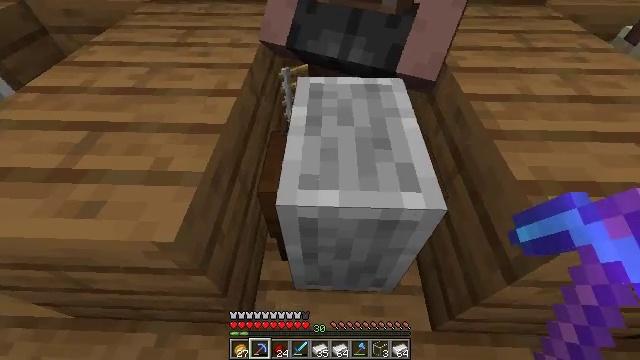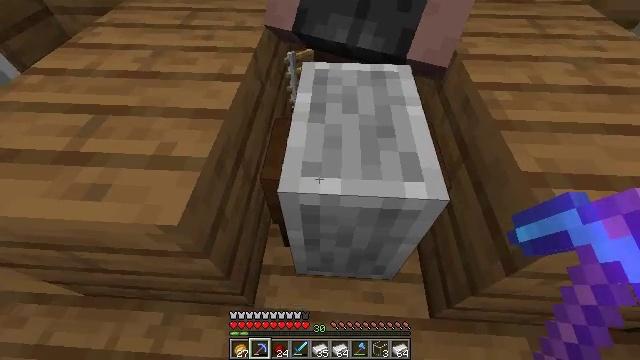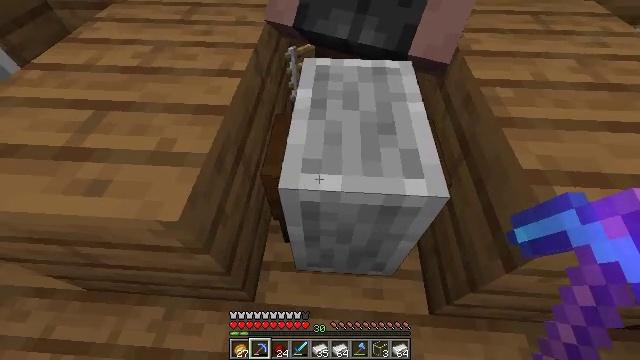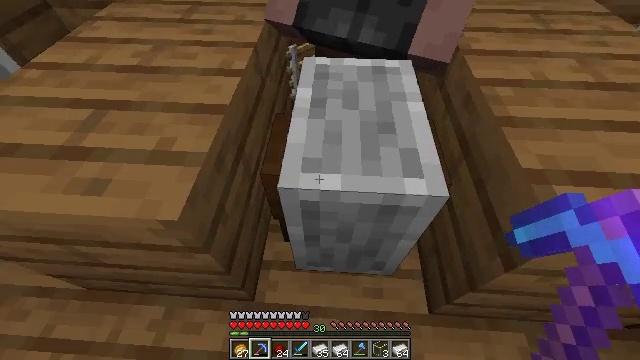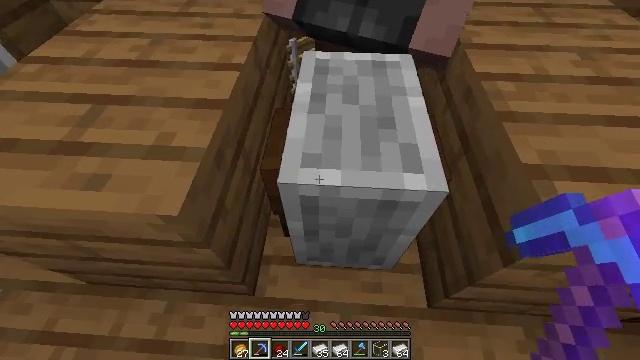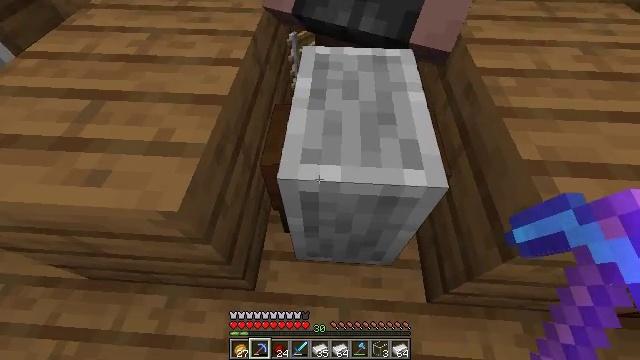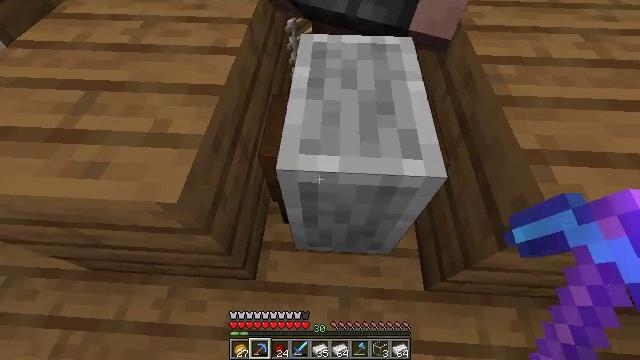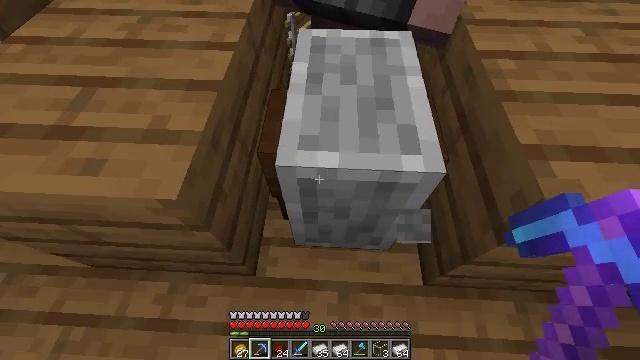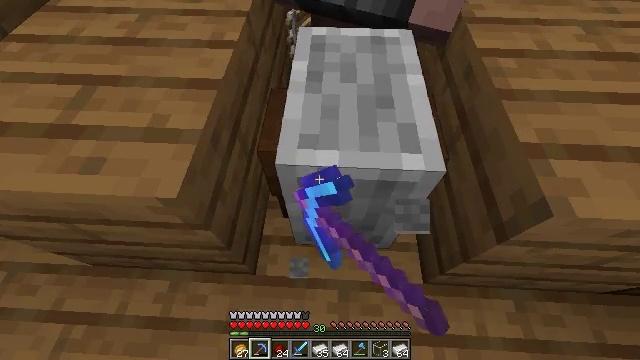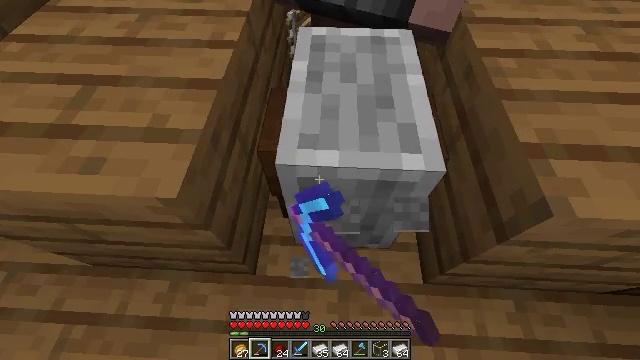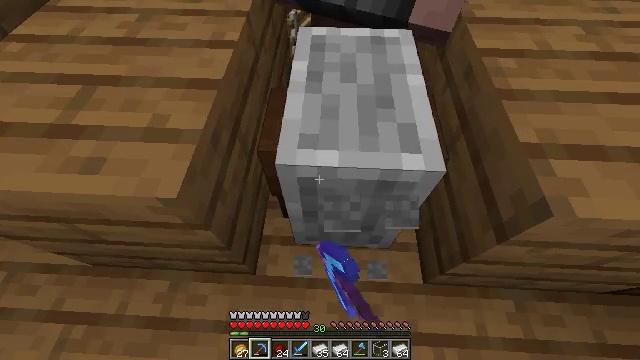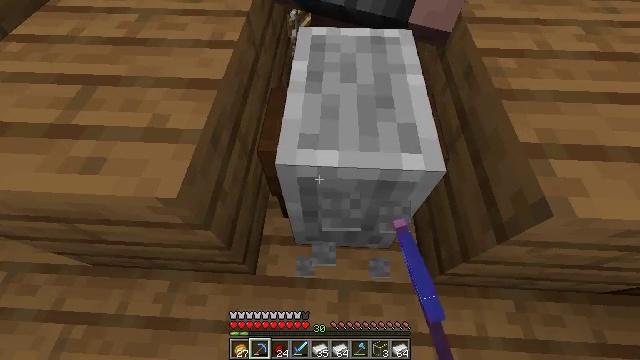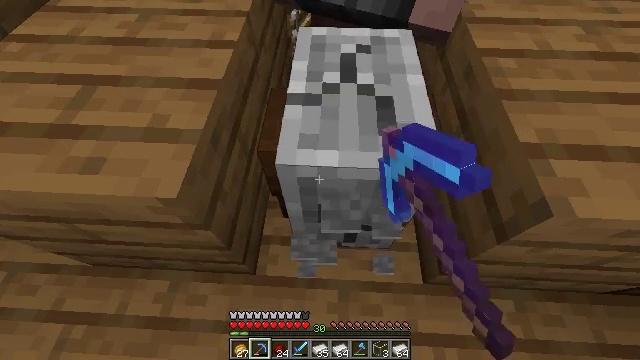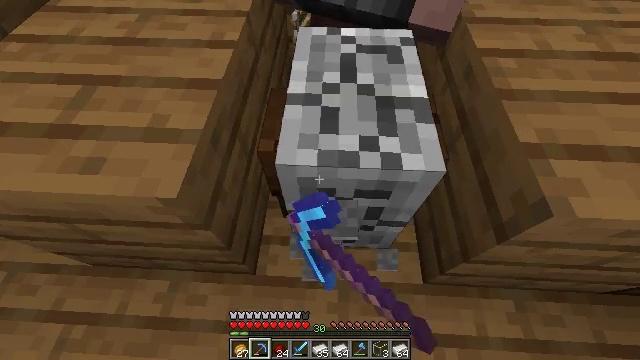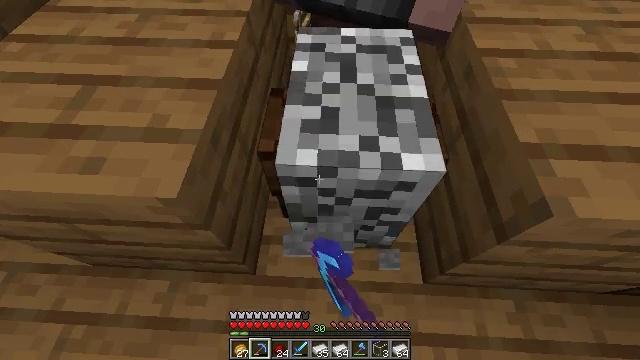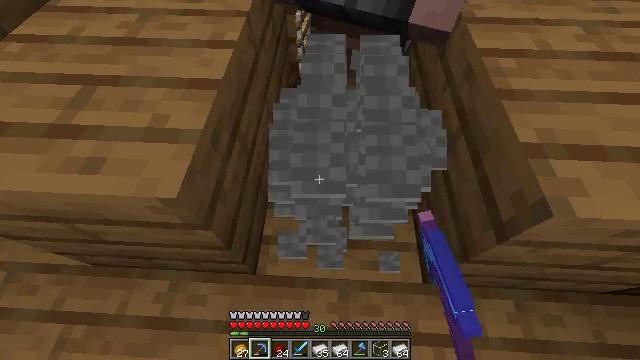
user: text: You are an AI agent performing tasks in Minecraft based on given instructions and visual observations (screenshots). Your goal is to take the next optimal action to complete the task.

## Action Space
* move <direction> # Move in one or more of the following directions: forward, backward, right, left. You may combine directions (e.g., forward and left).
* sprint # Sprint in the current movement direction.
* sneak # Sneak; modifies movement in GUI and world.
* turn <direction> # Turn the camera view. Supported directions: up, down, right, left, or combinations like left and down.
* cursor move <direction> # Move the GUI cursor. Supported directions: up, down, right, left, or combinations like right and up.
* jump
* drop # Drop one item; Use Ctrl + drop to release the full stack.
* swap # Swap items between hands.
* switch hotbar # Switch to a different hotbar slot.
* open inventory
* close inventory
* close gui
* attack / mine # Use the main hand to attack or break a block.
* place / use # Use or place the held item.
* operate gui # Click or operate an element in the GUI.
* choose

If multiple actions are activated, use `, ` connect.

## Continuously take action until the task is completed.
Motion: motion action
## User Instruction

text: Recycle the grindstone by mining it.
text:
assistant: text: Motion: turn left and down
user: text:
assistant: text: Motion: no_op
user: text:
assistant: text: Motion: no_op
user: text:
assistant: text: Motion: turn down
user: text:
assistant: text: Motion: no_op
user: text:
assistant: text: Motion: turn down
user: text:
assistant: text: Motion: attack / mine
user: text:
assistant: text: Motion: attack / mine
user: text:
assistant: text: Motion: attack / mine
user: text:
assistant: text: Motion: attack / mine
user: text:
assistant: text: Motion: attack / mine
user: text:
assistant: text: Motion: attack / mine
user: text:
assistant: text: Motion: attack / mine
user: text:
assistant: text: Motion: attack / mine
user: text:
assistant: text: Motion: attack / mine
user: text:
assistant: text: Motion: attack / mine
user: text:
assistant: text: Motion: attack / mine
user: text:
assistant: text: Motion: no_op
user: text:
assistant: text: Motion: no_op
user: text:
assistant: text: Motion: no_op